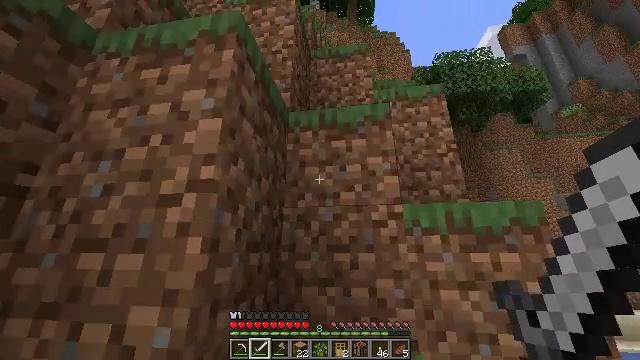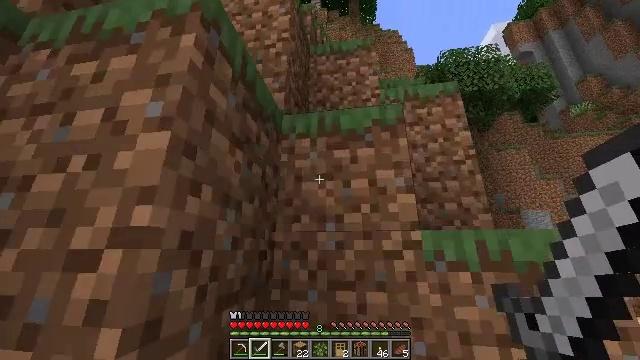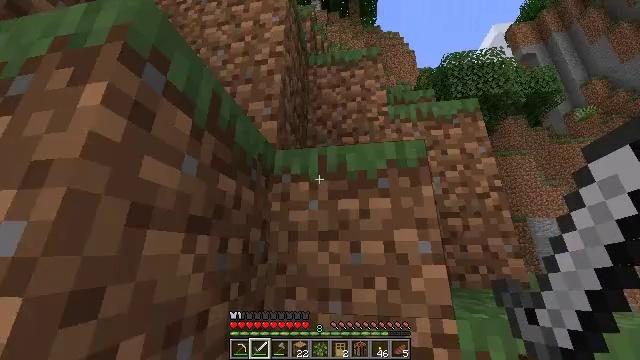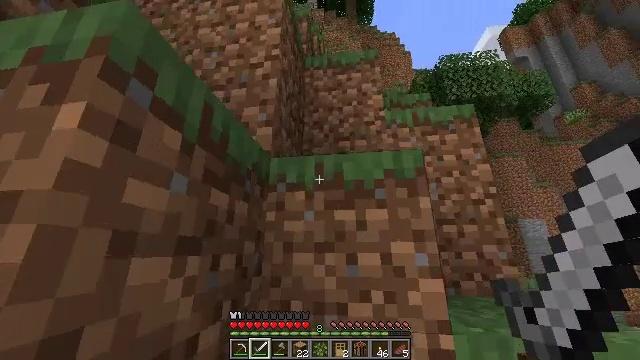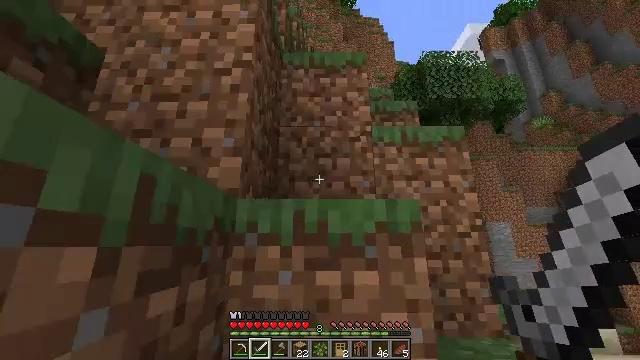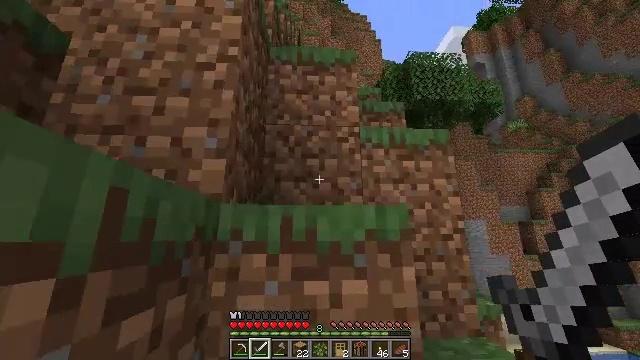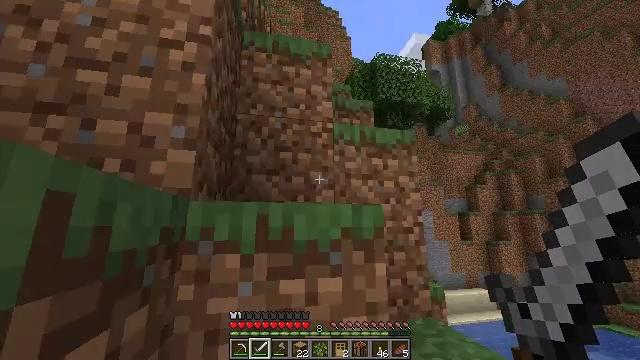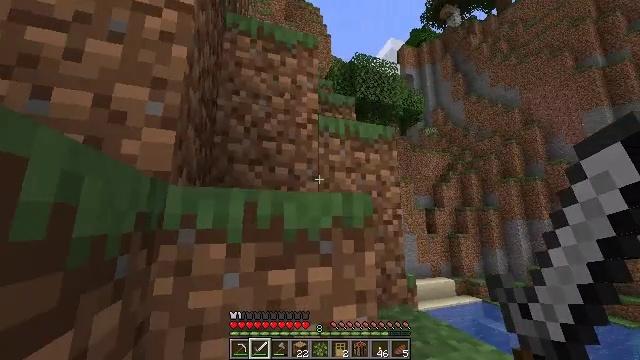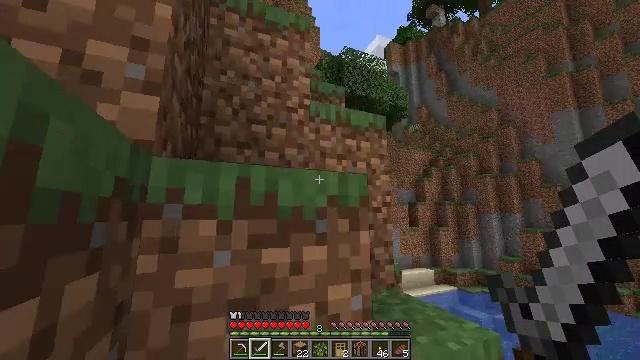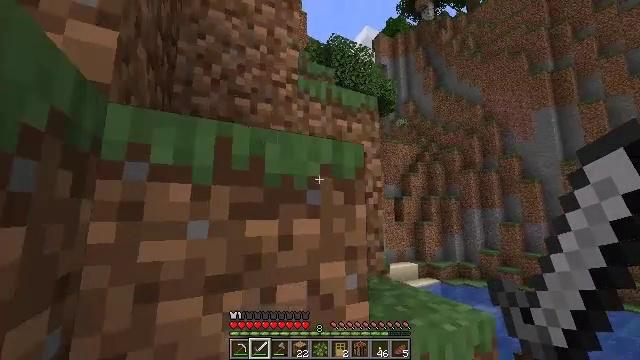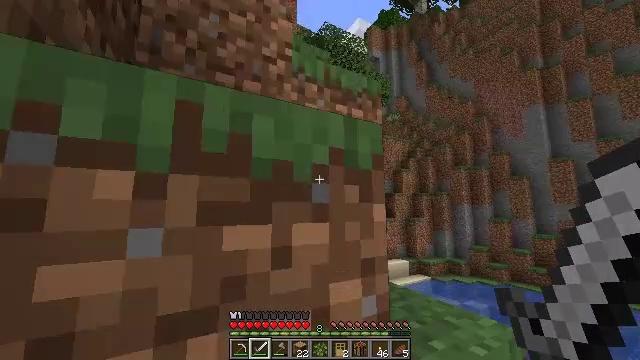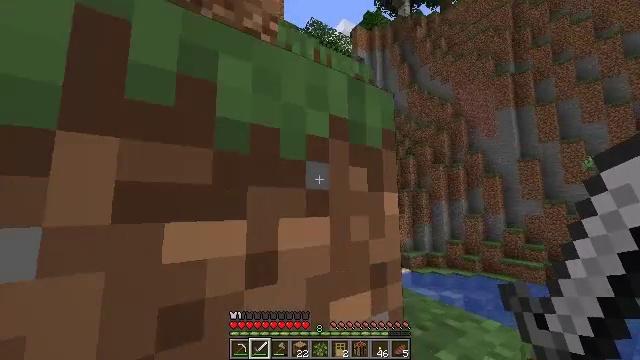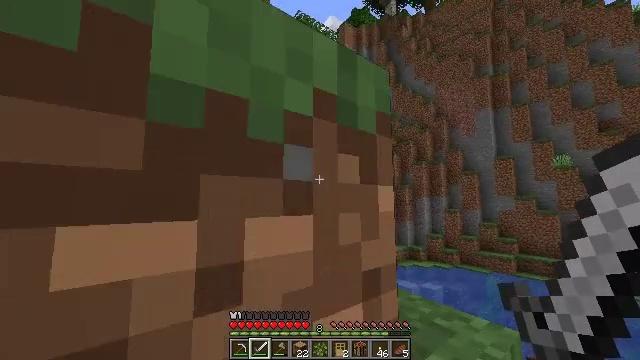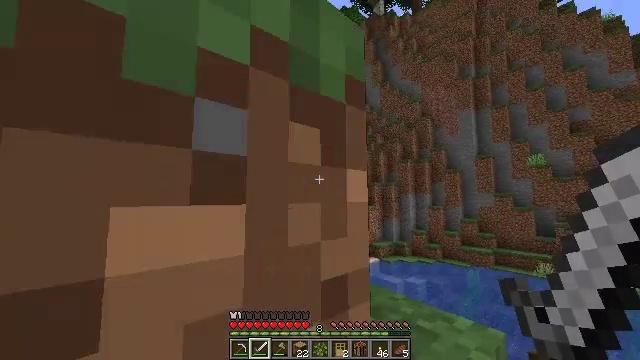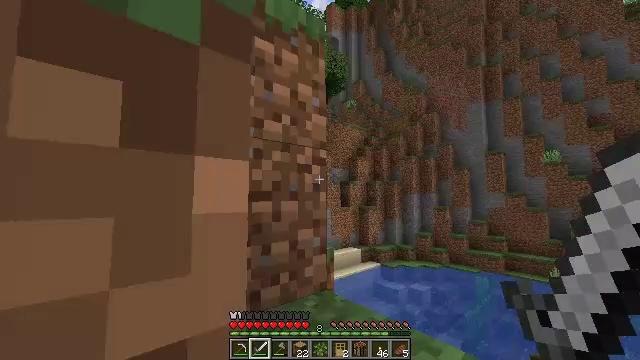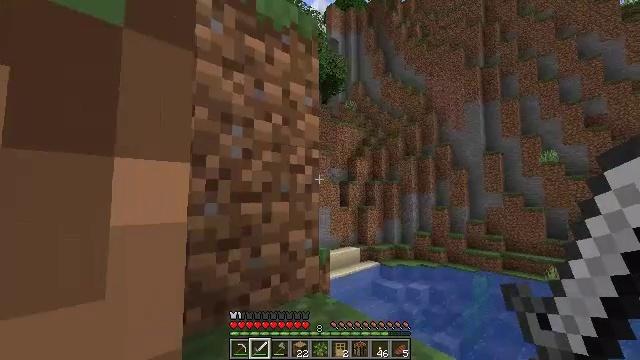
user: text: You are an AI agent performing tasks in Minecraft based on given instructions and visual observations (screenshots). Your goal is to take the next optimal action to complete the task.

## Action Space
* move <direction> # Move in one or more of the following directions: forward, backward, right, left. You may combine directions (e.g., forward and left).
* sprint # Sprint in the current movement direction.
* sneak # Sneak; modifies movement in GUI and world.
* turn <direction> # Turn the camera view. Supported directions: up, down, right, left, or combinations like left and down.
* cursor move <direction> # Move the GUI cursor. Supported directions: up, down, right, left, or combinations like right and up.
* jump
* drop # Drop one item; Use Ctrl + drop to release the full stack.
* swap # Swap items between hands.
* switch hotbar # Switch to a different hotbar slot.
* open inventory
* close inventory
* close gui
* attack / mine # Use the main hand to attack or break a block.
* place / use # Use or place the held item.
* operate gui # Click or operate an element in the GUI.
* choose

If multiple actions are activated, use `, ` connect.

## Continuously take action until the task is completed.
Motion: motion action
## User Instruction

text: Break oak leaves from the trees.
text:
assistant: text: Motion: move forward, sprint, jump
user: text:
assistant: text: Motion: move forward, sprint, jump
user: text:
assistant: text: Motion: move forward, sprint, turn right, jump
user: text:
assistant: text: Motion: move forward and move left, sprint, turn right and down
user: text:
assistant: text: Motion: move forward and move left, sprint, turn right and down
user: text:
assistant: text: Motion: move forward and move left, sprint, turn right and down
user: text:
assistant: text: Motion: move forward, sprint, turn right and down
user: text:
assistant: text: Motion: move forward, sprint, turn right and down
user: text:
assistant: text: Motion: move forward, sprint, turn right and down
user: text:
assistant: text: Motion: move forward, sprint, turn right
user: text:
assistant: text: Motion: move forward, sprint, turn right
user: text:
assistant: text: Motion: move forward, sprint, turn right and down
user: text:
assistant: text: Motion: move forward, sprint, turn right
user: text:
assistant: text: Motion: move forward, sprint
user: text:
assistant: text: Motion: move forward, sprint
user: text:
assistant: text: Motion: move forward, sprint
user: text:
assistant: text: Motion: move forward, sprint, turn left, jump
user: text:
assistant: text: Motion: move forward, sprint, turn left, jump
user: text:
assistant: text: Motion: move forward, sprint, turn left, jump
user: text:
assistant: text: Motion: move forward, sprint, jump
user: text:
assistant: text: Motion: move forward and move left, sprint, turn left and down
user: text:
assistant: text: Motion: move forward and move left, sprint, turn left
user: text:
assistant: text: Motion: move forward and move left, sprint, turn left
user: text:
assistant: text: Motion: move forward and move left, sprint
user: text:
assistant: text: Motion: move forward and move left, sprint
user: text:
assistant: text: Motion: move forward, sprint, turn left
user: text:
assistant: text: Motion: move forward, sprint, turn left
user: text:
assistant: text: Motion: move forward and move left, sprint, turn left, jump
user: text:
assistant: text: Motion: move forward and move left, sprint, turn left and up, jump
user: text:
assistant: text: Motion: move forward and move left, sprint, jump